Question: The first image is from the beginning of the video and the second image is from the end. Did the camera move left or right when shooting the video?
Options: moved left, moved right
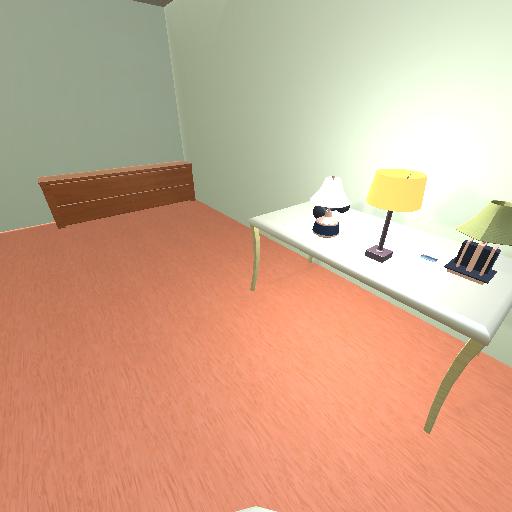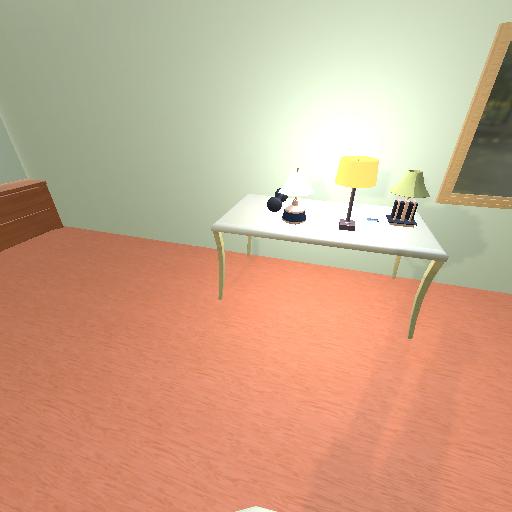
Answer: moved left